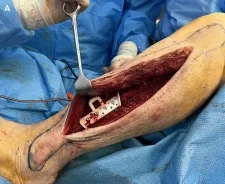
Reconstruction with a fibula-free flap. 3D cutting guides in the osteo-muscular left fibula.
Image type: medical_photograph (other_medical_photograph)